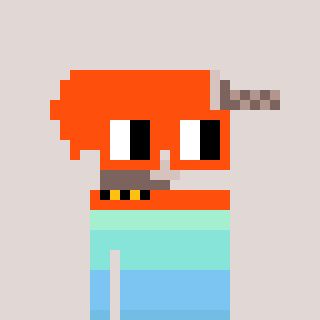
a pixel art character with square orange glasses, a drill-shaped head and a grayscale-colored body on a warm background